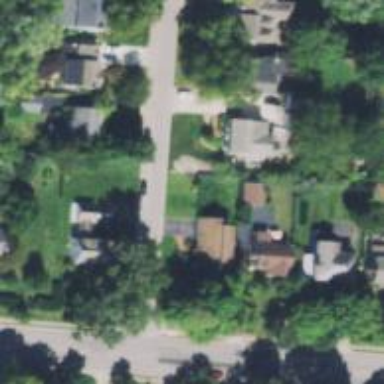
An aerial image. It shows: Residential driveway.